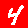
Digit: 4